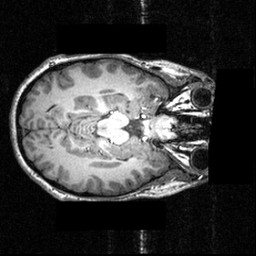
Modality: T1w
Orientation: axial
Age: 23
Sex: female
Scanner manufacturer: siemens
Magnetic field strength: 3.951 T
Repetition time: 1.5 s
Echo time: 0.00335 s